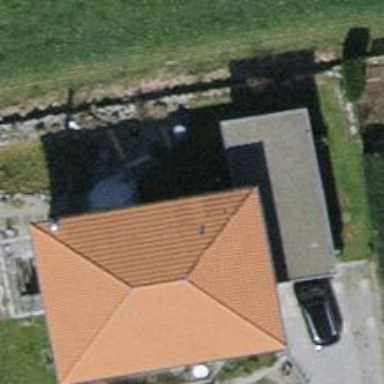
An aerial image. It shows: Detached building with hipped roof shape.